Field crop: tomato
Growth stage: 2
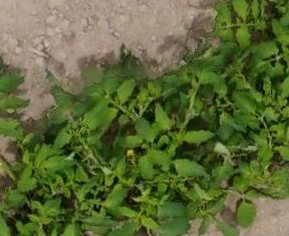
Species: tomato